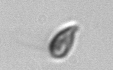
Label: Cryptophyta